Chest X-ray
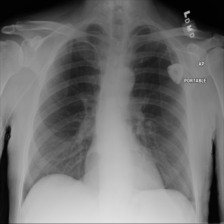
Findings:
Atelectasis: negative
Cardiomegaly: negative
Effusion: negative
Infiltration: negative
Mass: negative
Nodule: negative
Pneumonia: negative
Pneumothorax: negative
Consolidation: negative
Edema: negative
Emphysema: negative
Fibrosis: negative
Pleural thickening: negative
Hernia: negative